Interaction volume radius: 5 \u00c5
Interaction volume height: 20 \u00c5
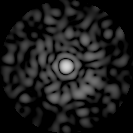
Disorder parameter: 0.8605